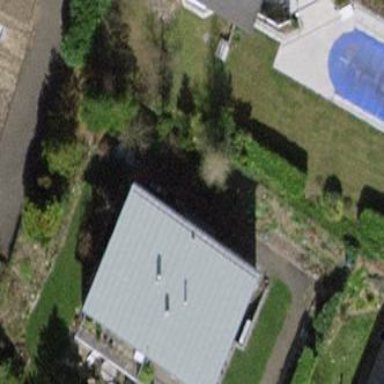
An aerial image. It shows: Residential building with flat grey metal roof.